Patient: sex M, age 55
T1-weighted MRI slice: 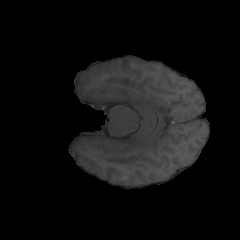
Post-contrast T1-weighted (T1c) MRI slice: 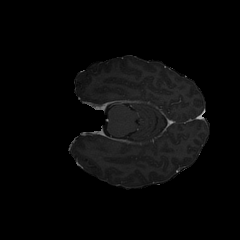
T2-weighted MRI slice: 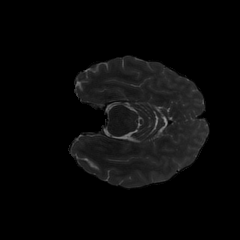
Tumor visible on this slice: no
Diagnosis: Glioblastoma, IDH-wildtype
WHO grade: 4